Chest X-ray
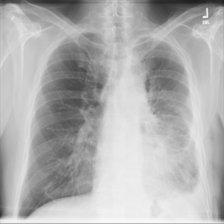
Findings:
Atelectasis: negative
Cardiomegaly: negative
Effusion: negative
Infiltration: negative
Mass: negative
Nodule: negative
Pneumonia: negative
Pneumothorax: negative
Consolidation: negative
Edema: negative
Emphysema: negative
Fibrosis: negative
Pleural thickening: positive
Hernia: negative